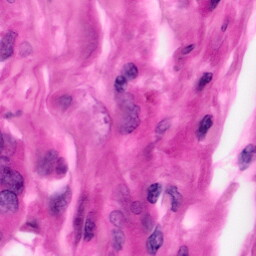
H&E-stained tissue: Pancreatic